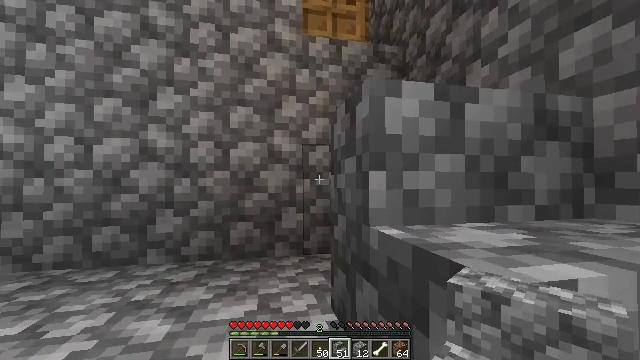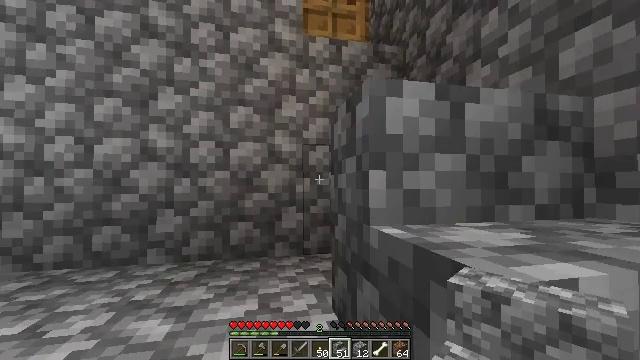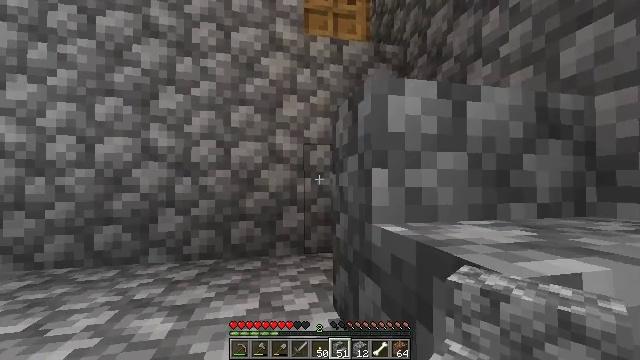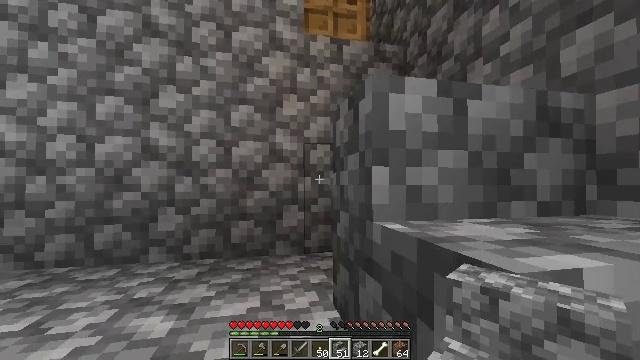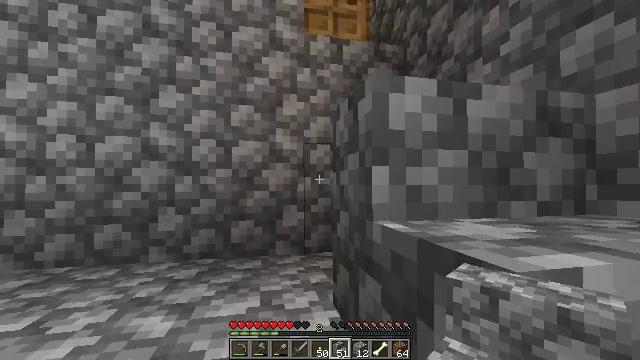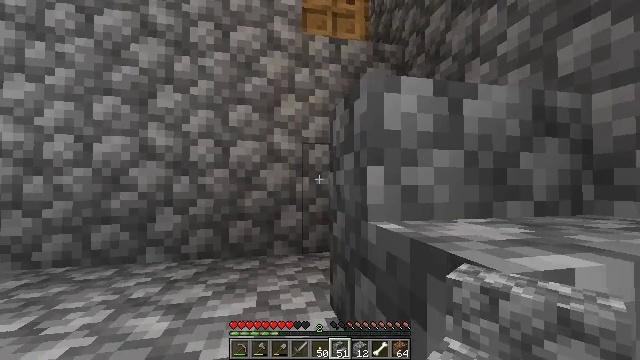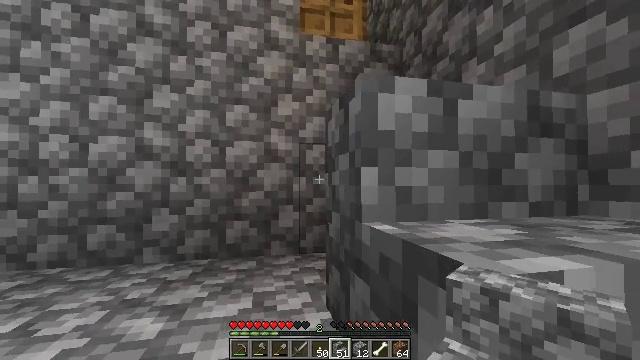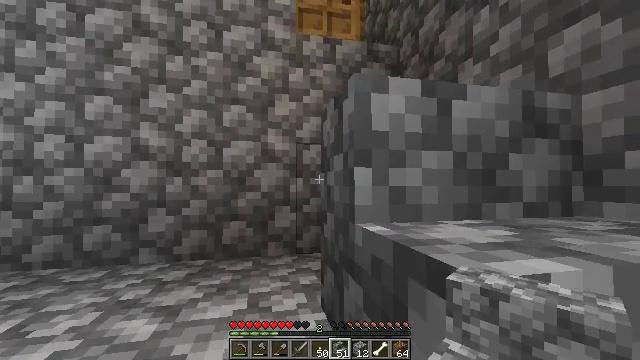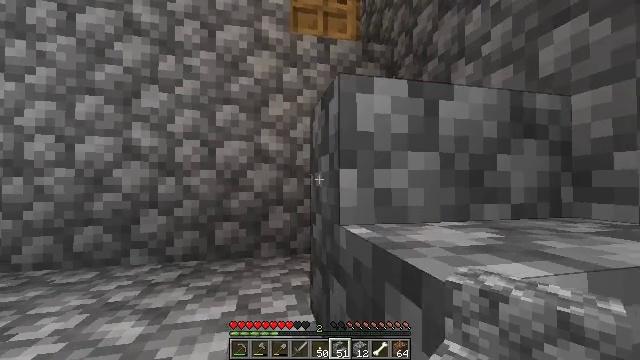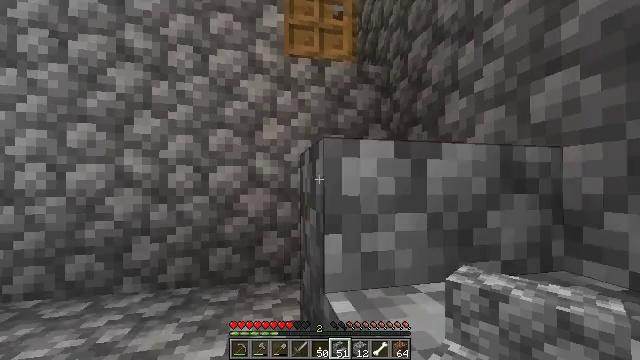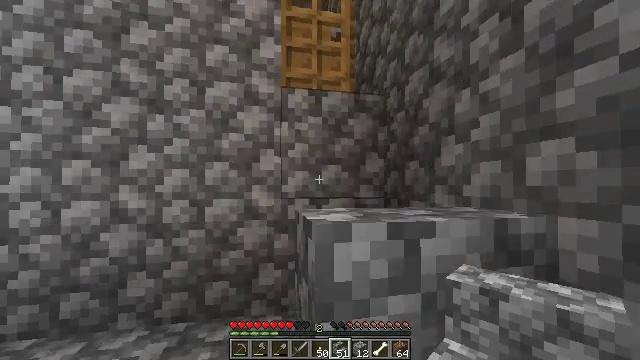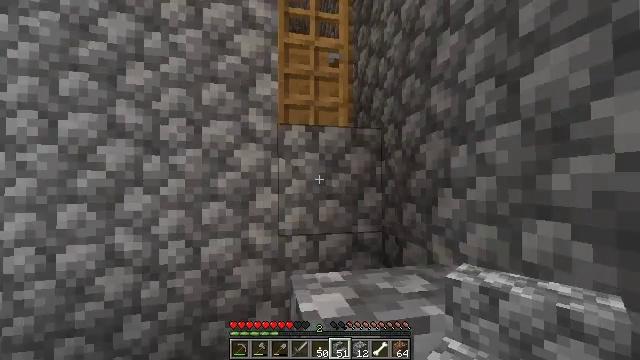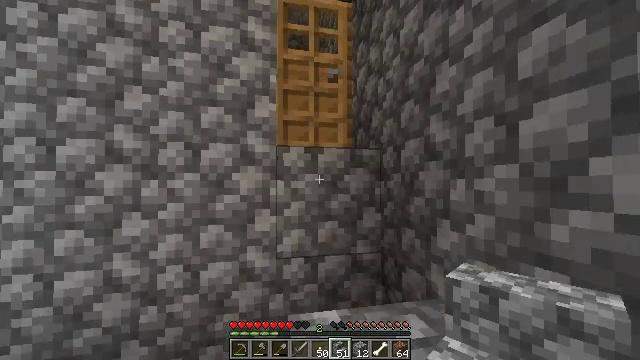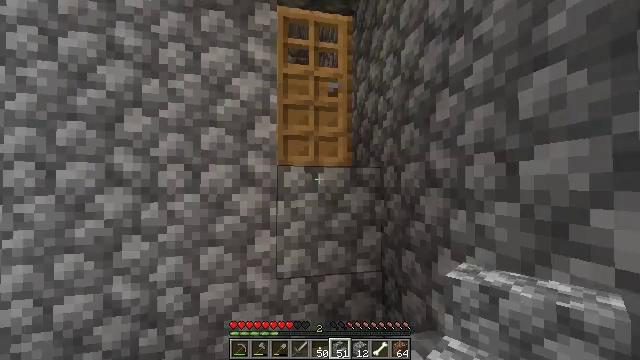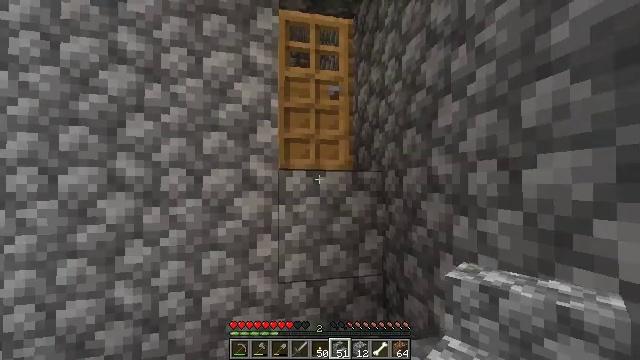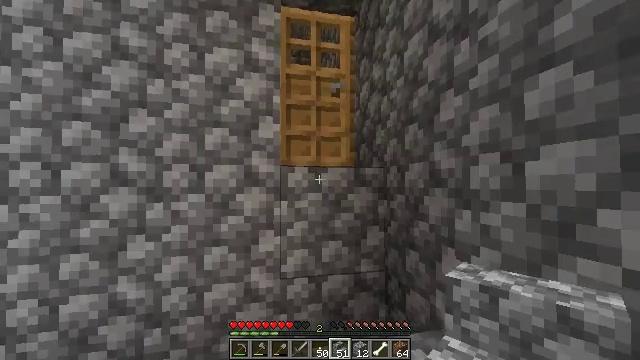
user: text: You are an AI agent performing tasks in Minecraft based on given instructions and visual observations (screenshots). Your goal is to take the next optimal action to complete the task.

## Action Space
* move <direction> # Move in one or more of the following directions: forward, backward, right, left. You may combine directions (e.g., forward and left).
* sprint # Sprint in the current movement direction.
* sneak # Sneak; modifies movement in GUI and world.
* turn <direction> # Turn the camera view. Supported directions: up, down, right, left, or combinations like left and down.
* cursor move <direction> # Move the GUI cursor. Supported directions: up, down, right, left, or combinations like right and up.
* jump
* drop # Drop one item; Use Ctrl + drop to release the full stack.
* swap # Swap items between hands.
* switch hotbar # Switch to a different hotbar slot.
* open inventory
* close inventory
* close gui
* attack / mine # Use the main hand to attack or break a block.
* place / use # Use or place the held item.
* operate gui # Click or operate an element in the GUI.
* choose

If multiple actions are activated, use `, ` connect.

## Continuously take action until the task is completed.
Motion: motion action
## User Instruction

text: Break the cobblestone stairs for materials.
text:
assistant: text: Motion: no_op
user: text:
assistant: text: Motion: no_op
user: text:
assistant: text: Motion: no_op
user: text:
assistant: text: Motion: no_op
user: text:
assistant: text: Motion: move forward
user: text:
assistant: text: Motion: move forward
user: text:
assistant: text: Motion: move forward
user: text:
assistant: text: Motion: move forward
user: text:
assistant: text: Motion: move forward, jump
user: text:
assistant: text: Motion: move forward, jump
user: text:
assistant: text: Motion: move forward and move left, jump
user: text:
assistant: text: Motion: move forward and move left, jump
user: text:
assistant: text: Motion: move forward and move left
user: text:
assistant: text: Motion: move forward and move left
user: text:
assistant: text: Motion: move forward and move left
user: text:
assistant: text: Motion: move forward and move left
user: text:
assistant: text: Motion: move forward and move left
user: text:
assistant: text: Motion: move forward
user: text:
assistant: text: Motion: move forward, turn right and down
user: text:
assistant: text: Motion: move left, turn right and down
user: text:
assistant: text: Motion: move left, turn right and down
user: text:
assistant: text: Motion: move left, turn right and down
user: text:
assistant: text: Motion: move left, turn right and down
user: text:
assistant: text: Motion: move left
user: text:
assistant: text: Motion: move left
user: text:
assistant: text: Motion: move left
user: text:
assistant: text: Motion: move left, turn right
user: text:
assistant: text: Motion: turn right
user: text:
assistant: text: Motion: turn right
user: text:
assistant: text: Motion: turn right